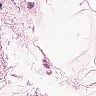
Metastatic tissue present: no